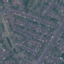
Land use / land cover: Residential